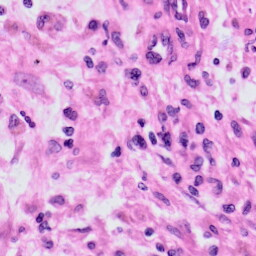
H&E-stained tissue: Skin